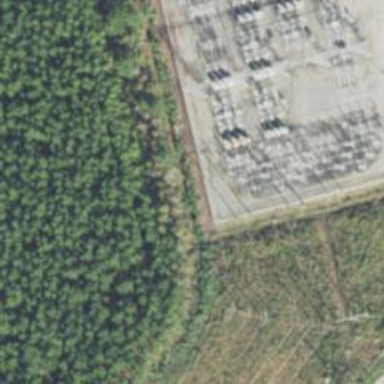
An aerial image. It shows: Switch for power supply.